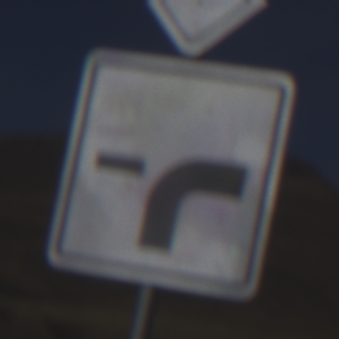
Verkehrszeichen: VerlaufVorfahrtsstrasse9
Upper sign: Vorfahrtsstrasse
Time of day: Midday
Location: Outdoor (Nature)
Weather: Clear
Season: NotSpecified
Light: Natural